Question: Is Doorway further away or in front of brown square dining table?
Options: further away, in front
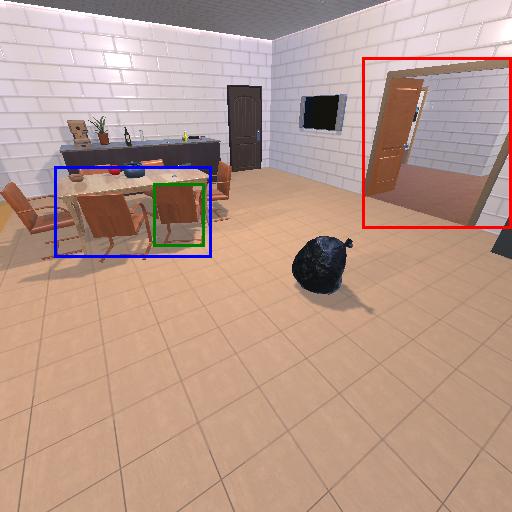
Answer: further away